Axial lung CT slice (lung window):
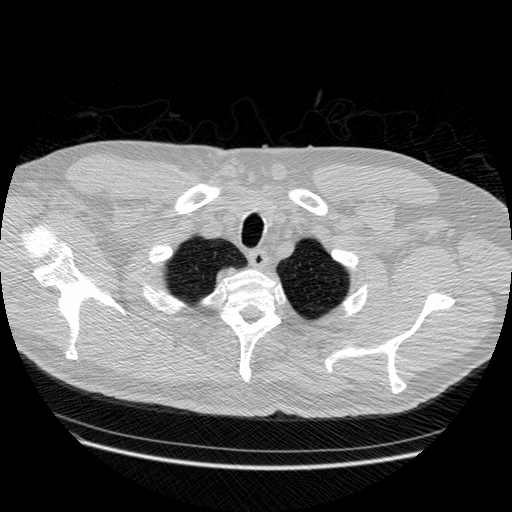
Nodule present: no